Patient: sex M, age 79
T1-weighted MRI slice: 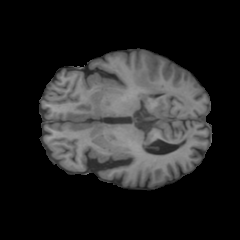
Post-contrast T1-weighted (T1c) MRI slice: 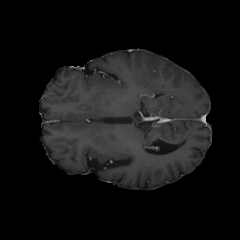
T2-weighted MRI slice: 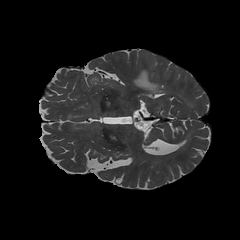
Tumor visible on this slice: yes
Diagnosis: Glioblastoma, IDH-wildtype
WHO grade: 4